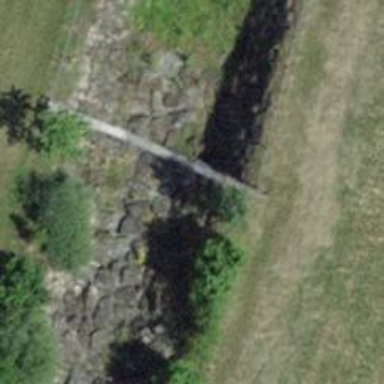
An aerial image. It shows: Drain that serves as waterway.